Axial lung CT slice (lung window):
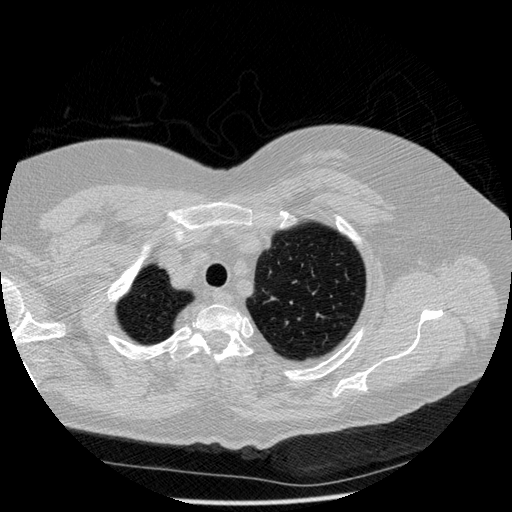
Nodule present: no